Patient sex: F
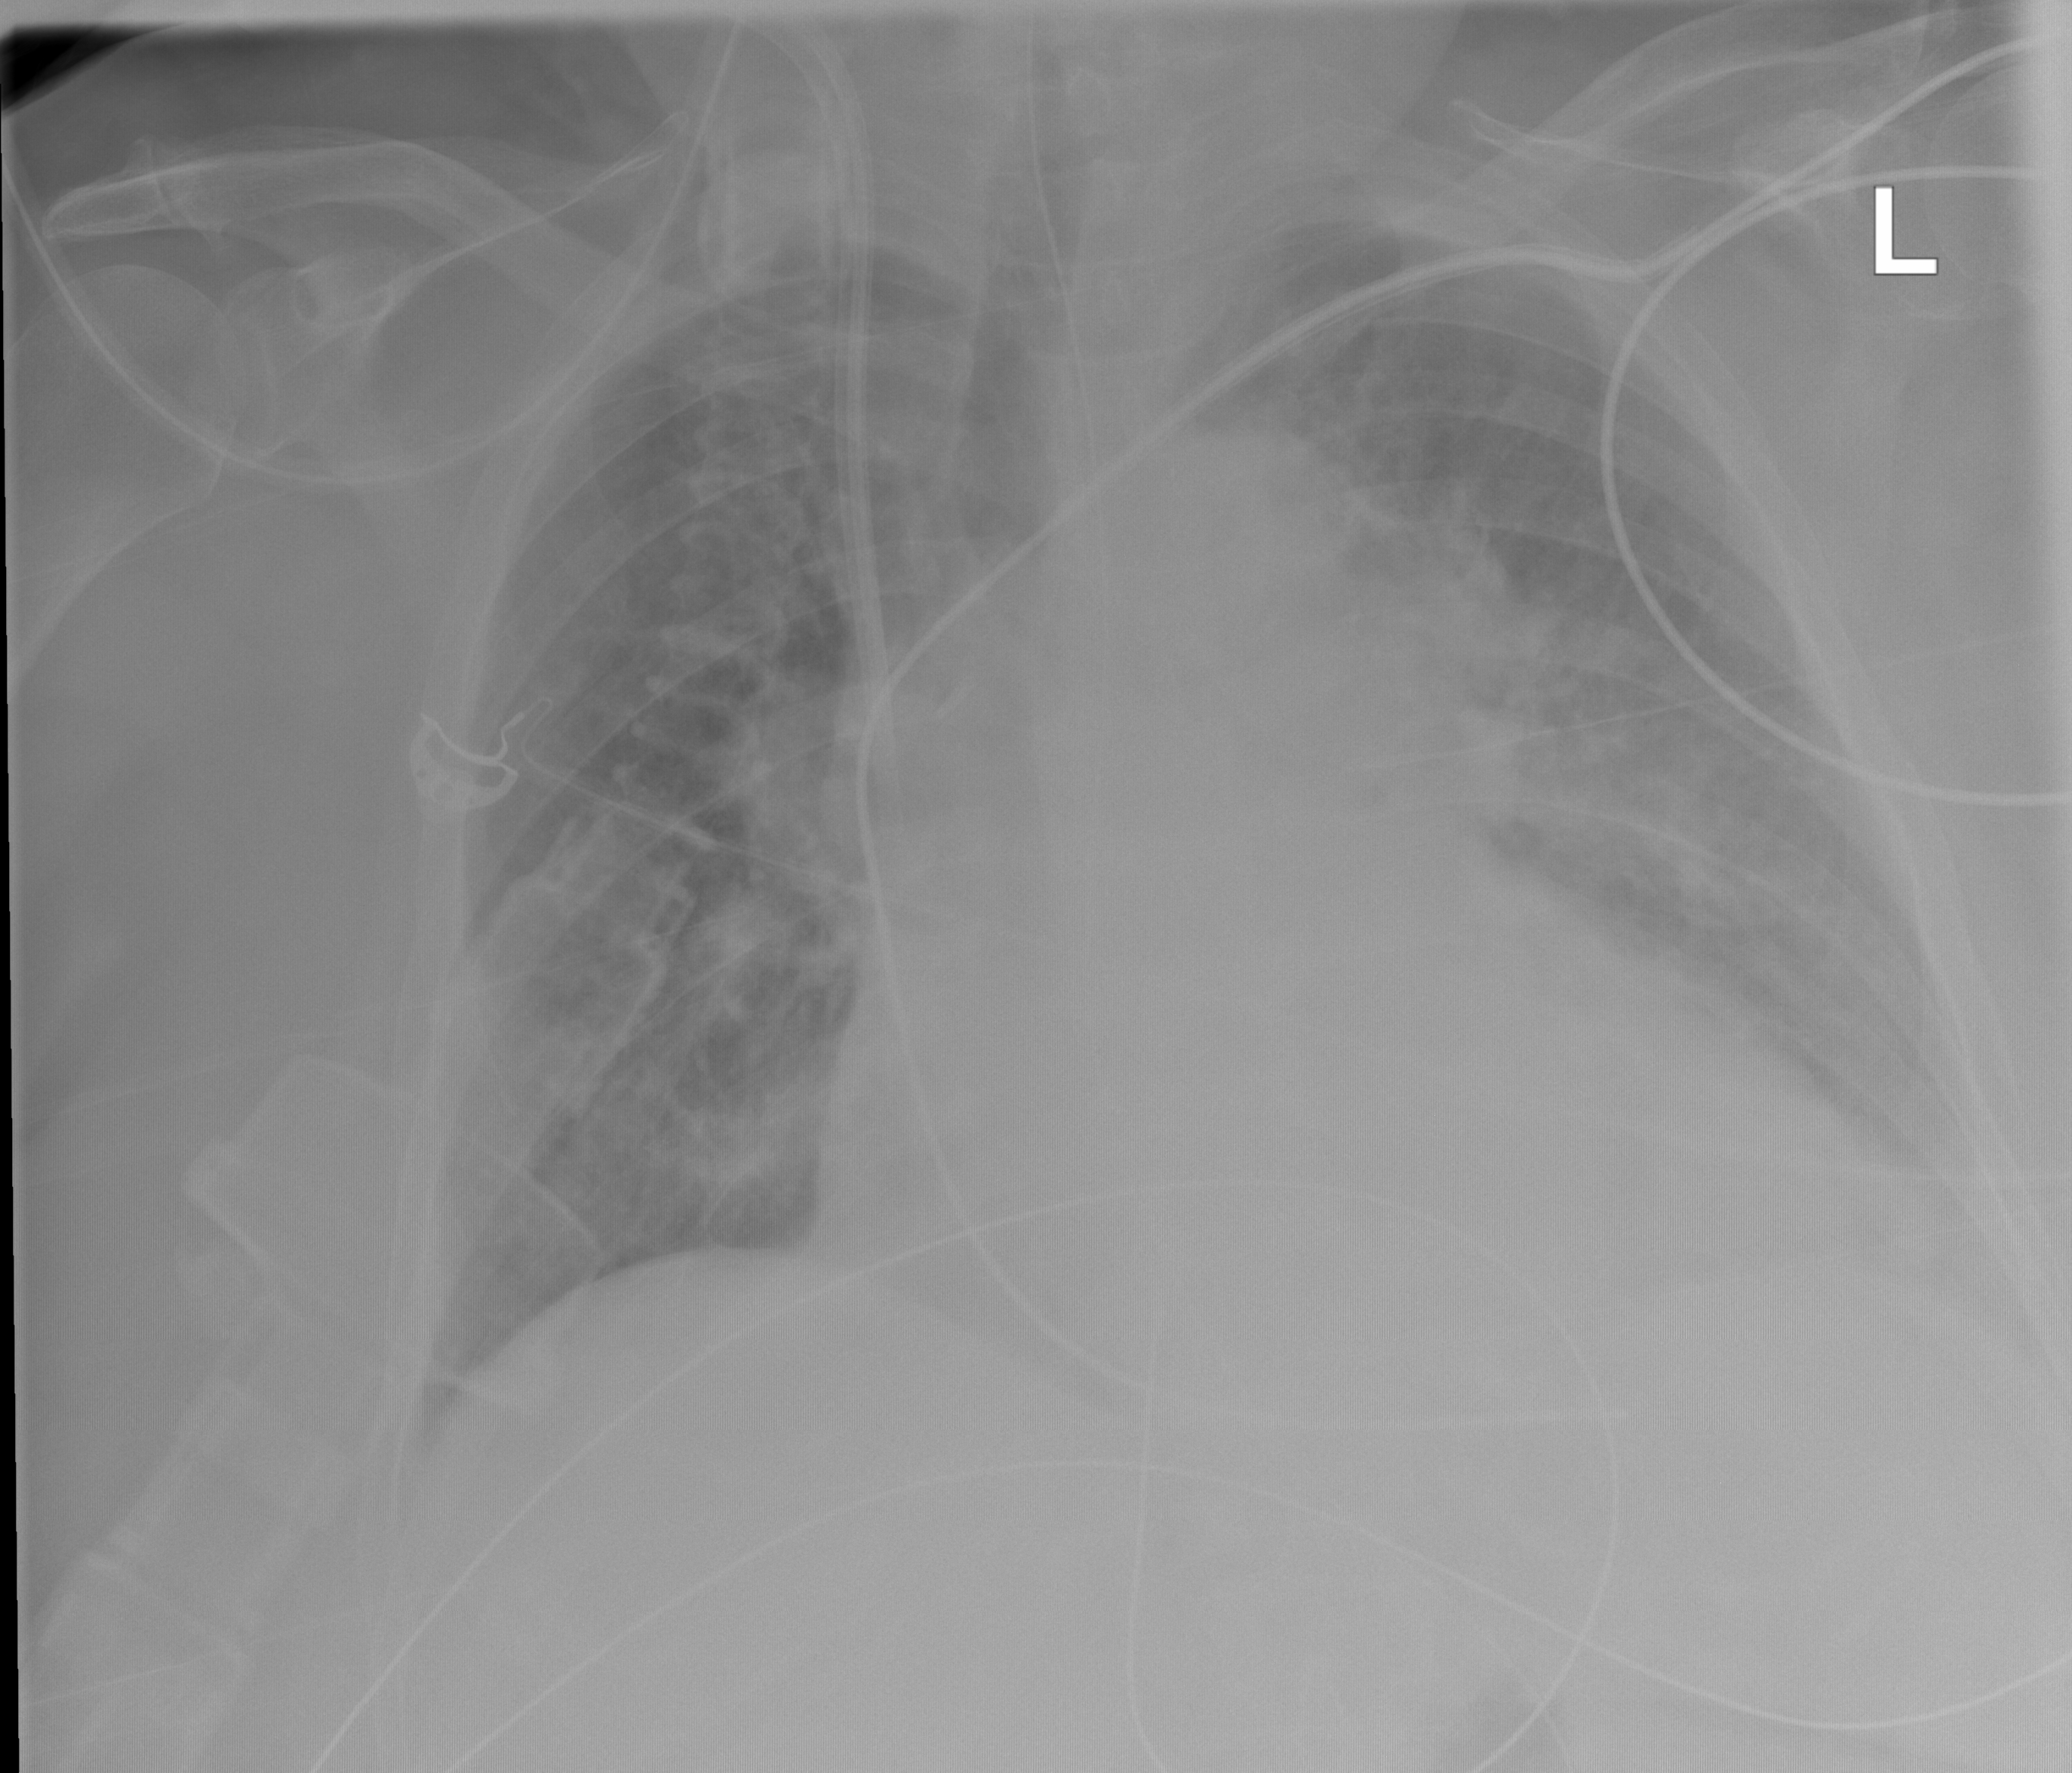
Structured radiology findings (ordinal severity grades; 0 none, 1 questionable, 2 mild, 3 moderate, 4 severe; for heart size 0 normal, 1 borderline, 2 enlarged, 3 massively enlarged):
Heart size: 3
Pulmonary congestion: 2
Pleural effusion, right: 0
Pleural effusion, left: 2
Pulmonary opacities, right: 2
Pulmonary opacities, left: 2
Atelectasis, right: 0
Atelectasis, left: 2